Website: crate-barrel
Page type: gifting
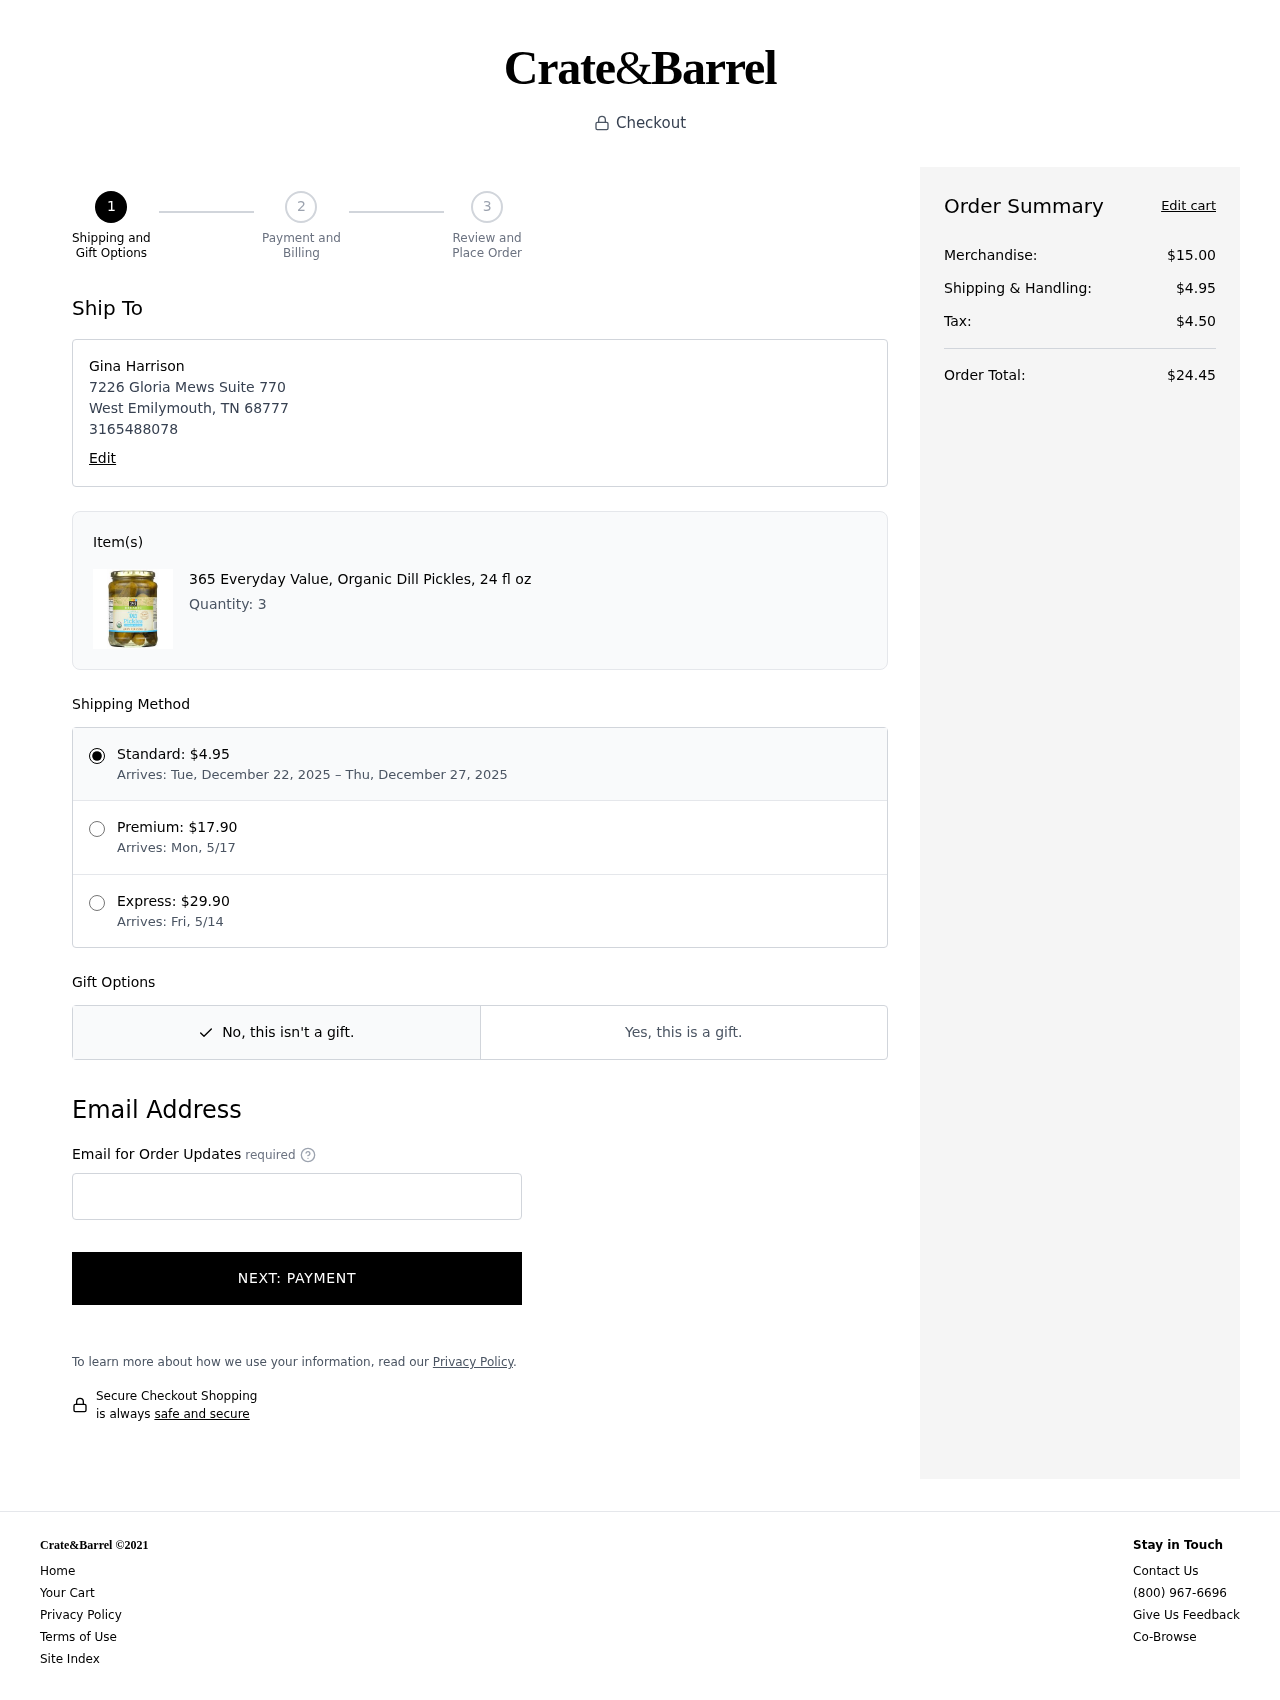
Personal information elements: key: PII_CITY
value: West Emilymouth
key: PII_FULLNAME
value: Gina Harrison
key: PII_PHONE
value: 3165488078
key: PII_POSTCODE
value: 68777
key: PII_STATE_ABBR
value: TN
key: PII_STREET
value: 7226 Gloria Mews Suite 770
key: PII_EMAIL
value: gina.harrison@yahoo.com
Product elements: key: PRODUCT1_NAME
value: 365 Everyday Value, Organic Dill Pickles, 24 fl oz
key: PRODUCT1_QUANTITY
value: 3
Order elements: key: ORDER_SHIPPING_DATE
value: December 22, 2025
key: ORDER_DELIVERY_DATE
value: December 27, 2025
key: ORDER_SUBTOTAL
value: $15.00
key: ORDER_SHIPPING_COST
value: $4.95
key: ORDER_TAX
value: $4.50
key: ORDER_TOTAL
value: $24.45